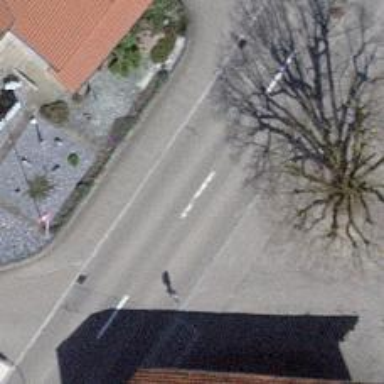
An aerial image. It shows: Secondary road.